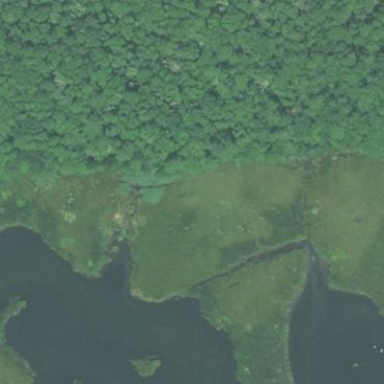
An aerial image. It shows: Marshy wetland area.